Current action and preconditions to check: trajectory_clear

Your task: For each precondition in the list above, predict whether it will hold at this action.

Consider the current scene as observed from the mobile robot's camera, and analyze the predicted future states of all dynamic agents (e.g., people, animals, vehicles, or any moving entities) within the NEXT SECOND.

IMPORTANT: Only answer "very likely" if you are absolutely certain—based on strong, clear evidence—that a dynamic agent will violate the precondition in the predicted future state. Do NOT answer "very likely" for unlikely, ambiguous, or low-probability risks.

Ask yourself for each precondition: Is there a high probability, with clear and convincing evidence, that the predicted future states of any dynamic agent will interfere with the predicted future state of the currently executing action within the NEXT SECOND, causing that precondition to fail?

Assess the risk level based on these predictions. Use "likely" or "very likely" if motions create a clear risk of interference.

Use "neutral" or "improbable" if agents are nearby but their predicted paths are clearly diverging or non-conflicting.

Failure Risk Categories: "very improbable", "improbable", "neutral", "likely", "very likely"

Answer Format: Output ONLY the probability_of_failure value from these categories: "very improbable", "improbable", "neutral", "likely", "very likely"

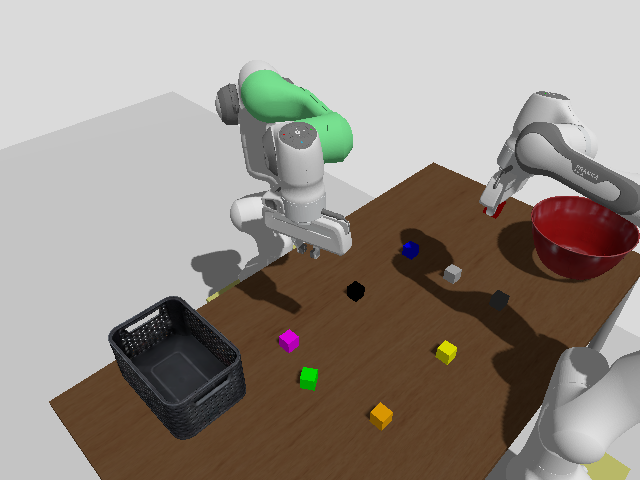

Answer: very improbable